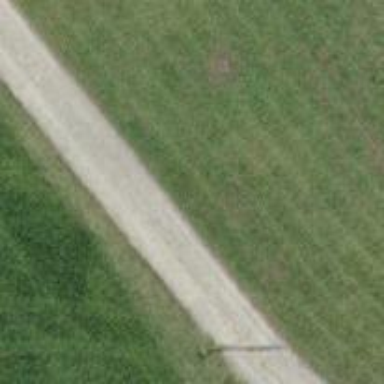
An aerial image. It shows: Track with pebblestone surface. The track is of grade4 tracktype.